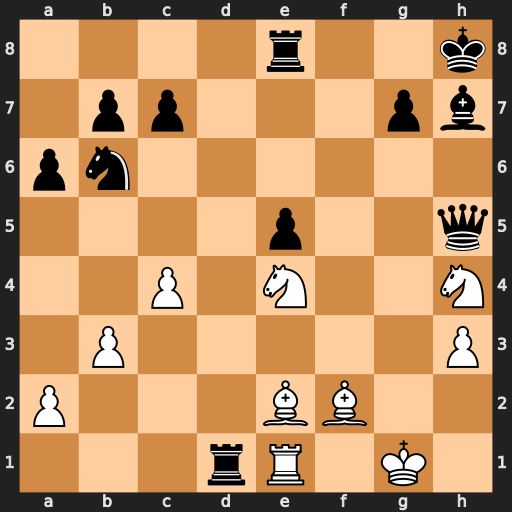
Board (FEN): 4r2k/1pp3pb/pn6/4p2q/2P1N2N/1P5P/P3BB2/3rR1K1
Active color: w
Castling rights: -
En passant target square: -
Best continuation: Bxh5 Rxe1+ Bxe1